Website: walmart
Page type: address-validator
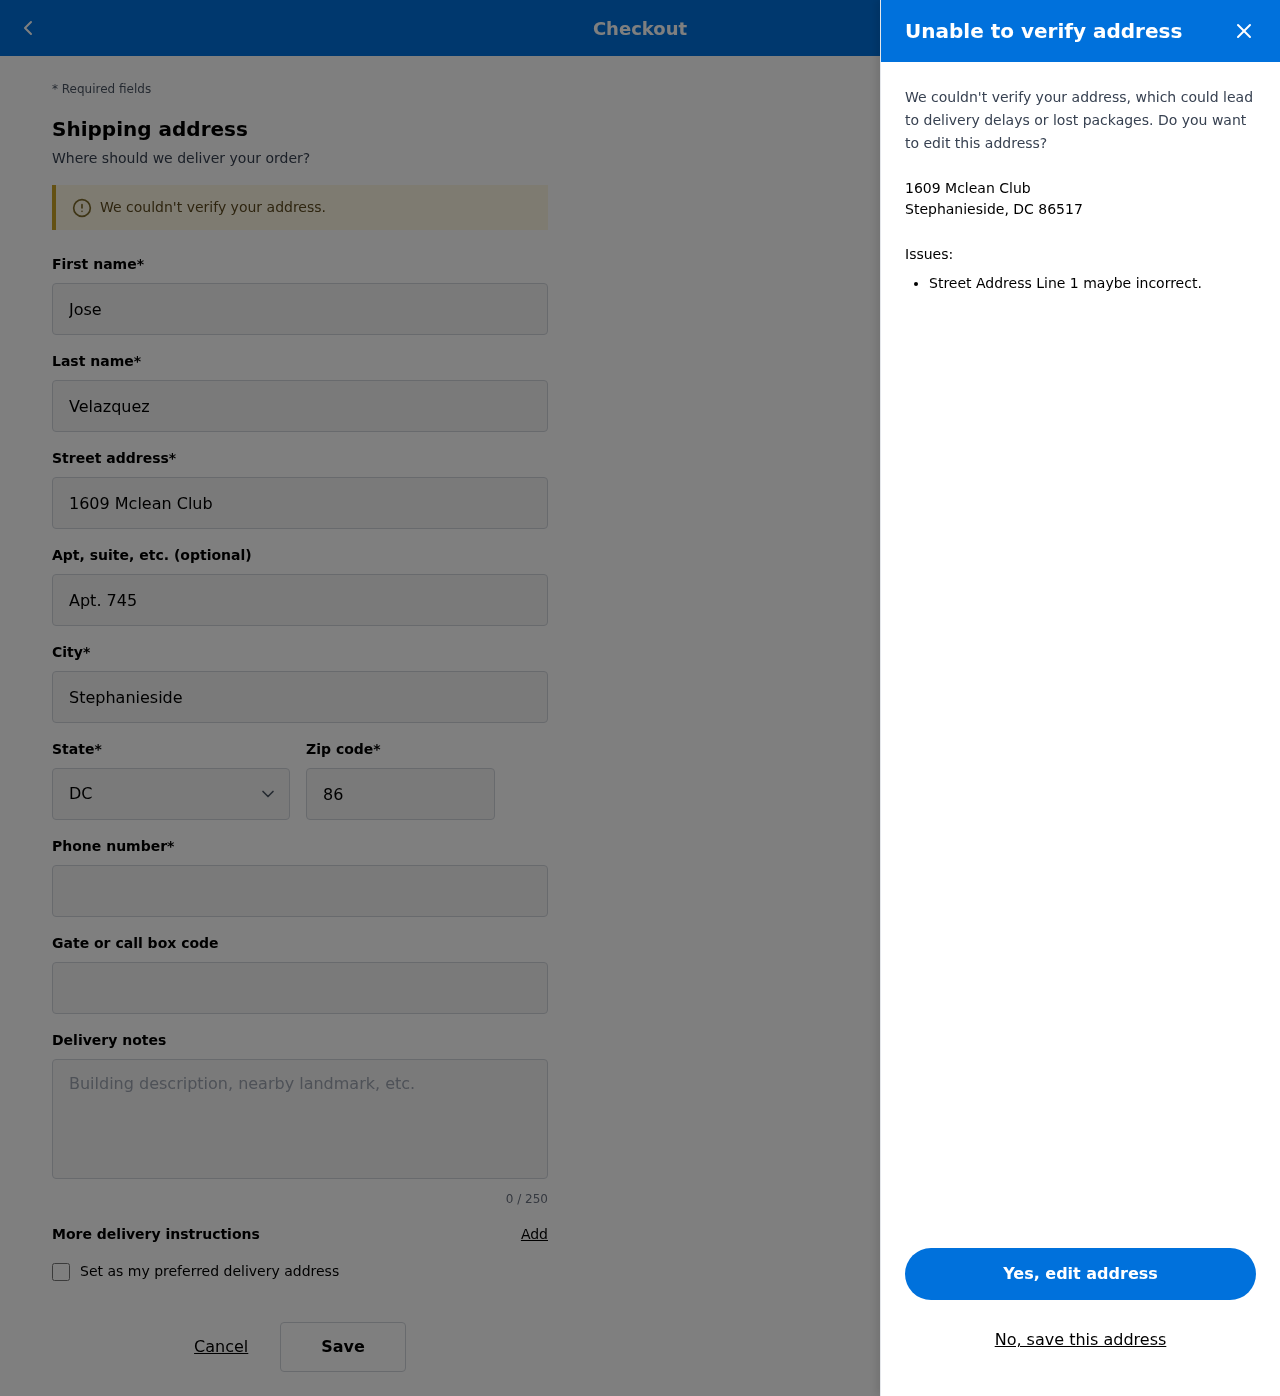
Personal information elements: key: PII_CITY_STATE_ZIP
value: Stephanieside, DC 86517
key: PII_STATE_ABBR
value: DC
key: PII_STREET
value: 1609 Mclean Club
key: PII_FIRSTNAME
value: Jose
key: PII_LASTNAME
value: Velazquez
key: PII_STREET2
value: Apt. 745
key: PII_CITY
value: Stephanieside
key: PII_POSTCODE
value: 86517
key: PII_PHONE
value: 4502099721
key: PII_SECURITY_CODE
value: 619